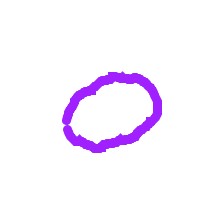
Shape: circle